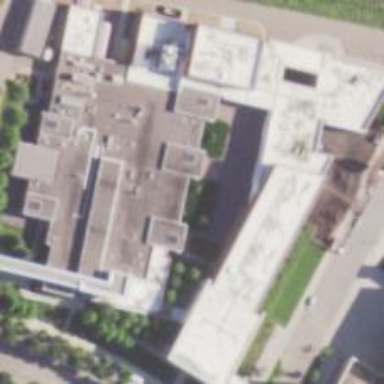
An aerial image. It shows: University building.